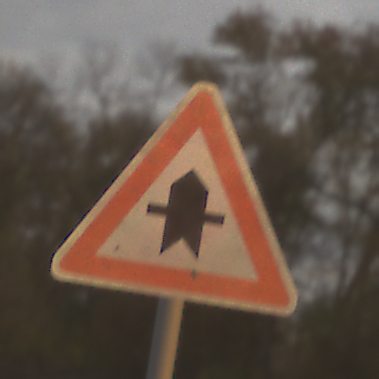
Verkehrszeichen: Vorfahrt
Umgebung: Outdoor, Nature
Tageszeit: MorningAfternoon
Wetter: Overcast
Licht: Natural
Jahreszeit: NotSpecified
Kontrast: LowContrast